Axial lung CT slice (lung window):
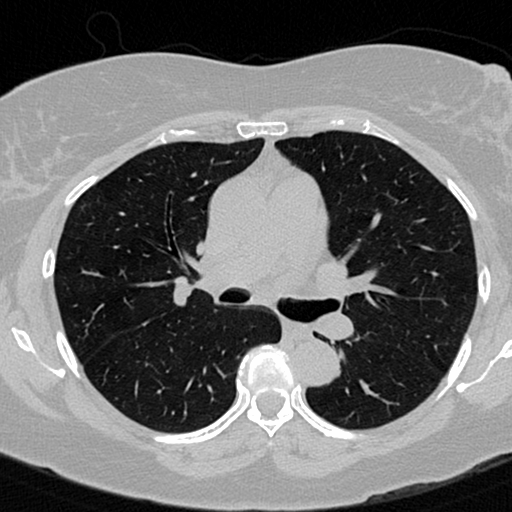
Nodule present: no